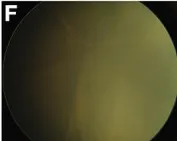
The main clinical manifestation of the patient before surgery. (D-F) show the similar clinical manifestation of the left eye.
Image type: ophthalmic_imaging (fundus_photograph)